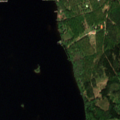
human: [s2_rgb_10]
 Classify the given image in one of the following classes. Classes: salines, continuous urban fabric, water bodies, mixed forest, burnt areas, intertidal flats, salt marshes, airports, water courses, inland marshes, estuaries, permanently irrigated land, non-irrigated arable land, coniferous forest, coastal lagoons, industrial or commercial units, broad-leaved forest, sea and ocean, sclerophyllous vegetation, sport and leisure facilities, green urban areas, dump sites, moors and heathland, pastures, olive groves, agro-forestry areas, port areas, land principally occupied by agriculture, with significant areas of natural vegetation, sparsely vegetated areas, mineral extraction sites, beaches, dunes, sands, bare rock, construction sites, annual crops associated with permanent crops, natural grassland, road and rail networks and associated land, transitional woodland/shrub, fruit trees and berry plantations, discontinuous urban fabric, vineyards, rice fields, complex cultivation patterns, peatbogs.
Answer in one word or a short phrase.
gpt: land principally occupied by agriculture, with significant areas of natural vegetation, broad-leaved forest, mixed forest, water bodies